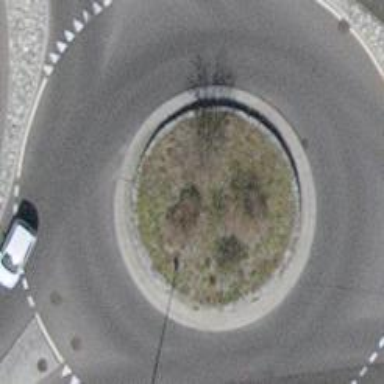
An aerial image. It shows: Shrub in its natural environment.